Question: I am currently learning Windows Phone 8.1 app development. I am going through this <URL>.
I want to have the following layout driven by some data:

So far I have the following code:
'''
<Pivot x:Uid="Pvt">
<PivotItem Header="{Binding Animals.Title}">
<GridView ItemsSource="{Binding Animals.Items}">
<GridView.ItemTemplate>
<DataTemplate>
<!-- not sure what would go in here -->
</DataTemplate>
</GridView.ItemTemplate>
</GridView>
</PivotItem>
</Pivot>
'''
But not sure what element I'm supposed to have in the '<DataTemplate>'!
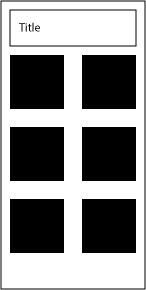
Answer: Gridview works fine in Windows Phone apps. Here is code from one of my apps in the app store. You need to set the size of the outer most 'Grid' of the DataTemplate. You won't be able to get the grids to fit the screen exactly unless you do some dynamic sizing after the UI is loaded.
'''
<GridView Grid.Row="2" Margin="0,0,0,0"
ItemsSource="{Binding InfoTypeList}"
SelectionMode="None"
IsItemClickEnabled="True"
ItemClick="GridView_ItemClick">
<GridView.ItemTemplate>
<DataTemplate>
<Grid HorizontalAlignment="Left" Width="120" Height="120">
<Border Background="{ThemeResource PhoneAccentBrush}">
<Image Source="{Binding ImagePath}" Stretch="Uniform" Margin="10,10,10,20"/>
</Border>
<StackPanel VerticalAlignment="Bottom">
<TextBlock Text="{Binding Name}" Foreground="{ThemeResource ListViewItemOverlayForegroundThemeBrush}" Style="{StaticResource BaseTextBlockStyle}" FontSize="18" HorizontalAlignment="Center" FontWeight="SemiBold" IsTextScaleFactorEnabled="False"/>
</StackPanel>
</Grid>
</DataTemplate>
</GridView.ItemTemplate>
<GridView.ItemContainerStyle>
<Style TargetType="FrameworkElement">
<Setter Property="Margin" Value="20 20 0 0"/>
</Style>
</GridView.ItemContainerStyle>
</GridView>
'''
EDIT:
I played around with it and you can get it to look more like your picture (fit the items to the screen) by wrapping your GridView in a Viewbox and then limiting the number of rows by adding this to your GridView:
'''
<GridView.ItemsPanel>
<ItemsPanelTemplate>
<WrapGrid Orientation="Vertical" MaximumRowsOrColumns="2" />
</ItemsPanelTemplate>
</GridView.ItemsPanel>
'''
You will have to play around with your margins to get the correct spacing.